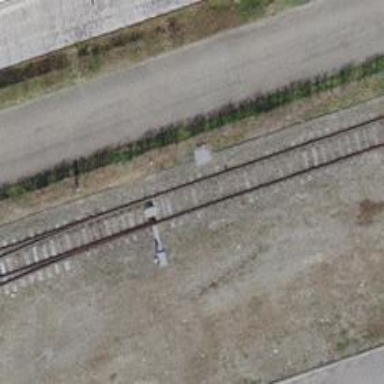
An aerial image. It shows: Railway switch.